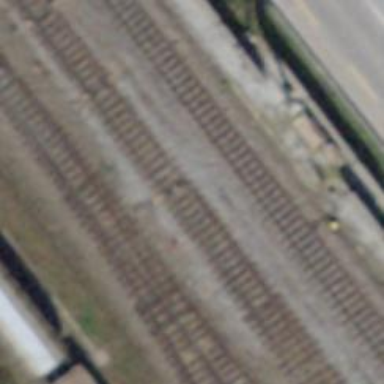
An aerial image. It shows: Railway switch.